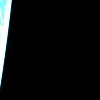
Label: space